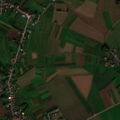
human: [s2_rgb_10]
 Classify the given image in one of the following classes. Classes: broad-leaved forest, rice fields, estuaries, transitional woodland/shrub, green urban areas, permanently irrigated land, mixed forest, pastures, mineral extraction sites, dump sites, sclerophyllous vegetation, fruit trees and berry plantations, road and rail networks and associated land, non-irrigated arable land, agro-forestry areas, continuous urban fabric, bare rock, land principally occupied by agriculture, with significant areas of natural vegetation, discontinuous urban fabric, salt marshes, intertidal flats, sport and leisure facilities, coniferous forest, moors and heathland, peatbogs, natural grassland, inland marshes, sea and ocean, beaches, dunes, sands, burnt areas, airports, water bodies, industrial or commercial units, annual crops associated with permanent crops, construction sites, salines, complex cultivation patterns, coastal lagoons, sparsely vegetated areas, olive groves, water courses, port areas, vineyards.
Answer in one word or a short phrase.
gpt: discontinuous urban fabric, non-irrigated arable land, pastures, complex cultivation patterns